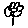
Label: flower